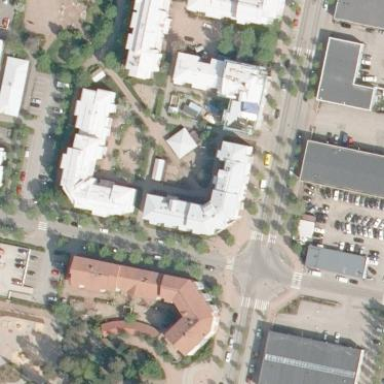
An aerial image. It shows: Residential building with hipped roof.